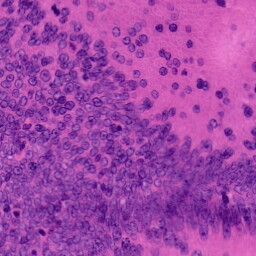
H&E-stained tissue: Colon